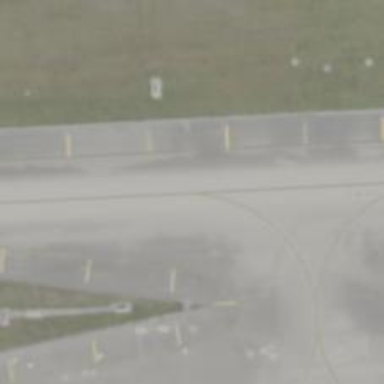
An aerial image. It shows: Image of taxiway at airport.